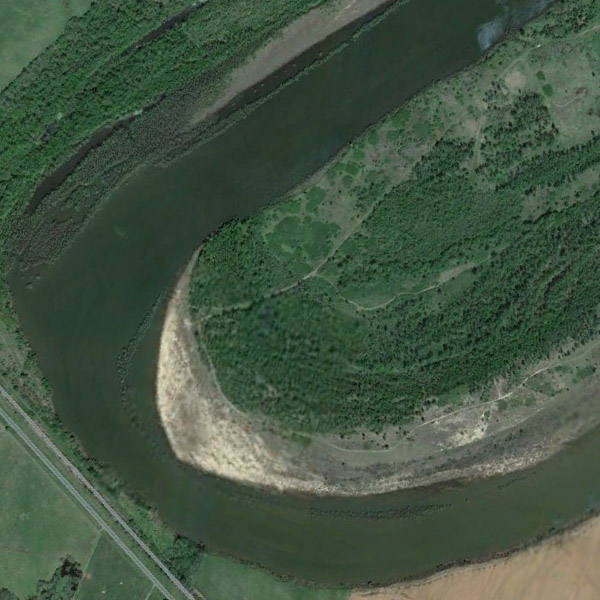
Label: River